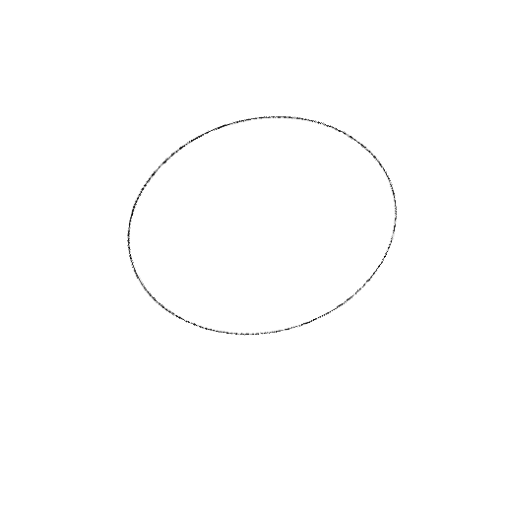
Crossing number: 0